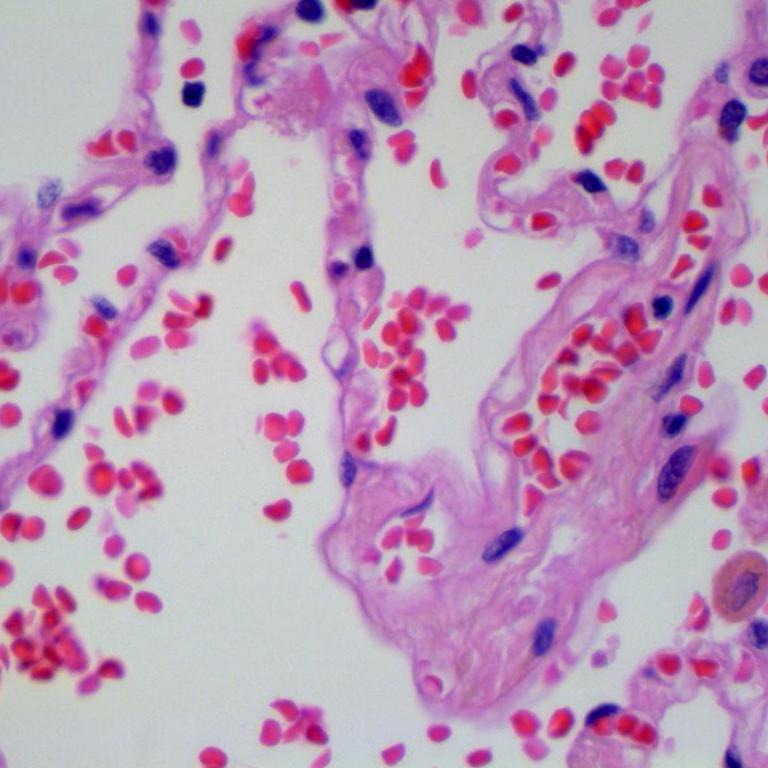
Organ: lung
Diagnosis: benign